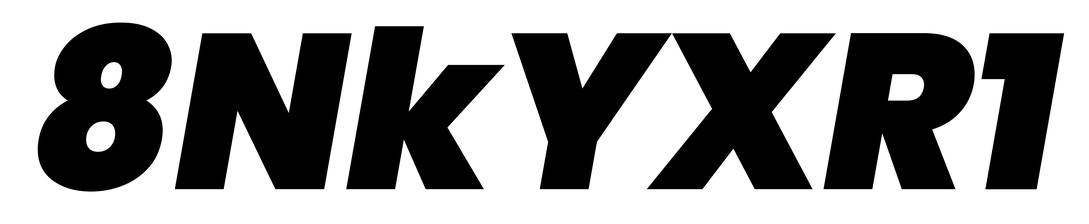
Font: Poppins-BlackItalic